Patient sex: M
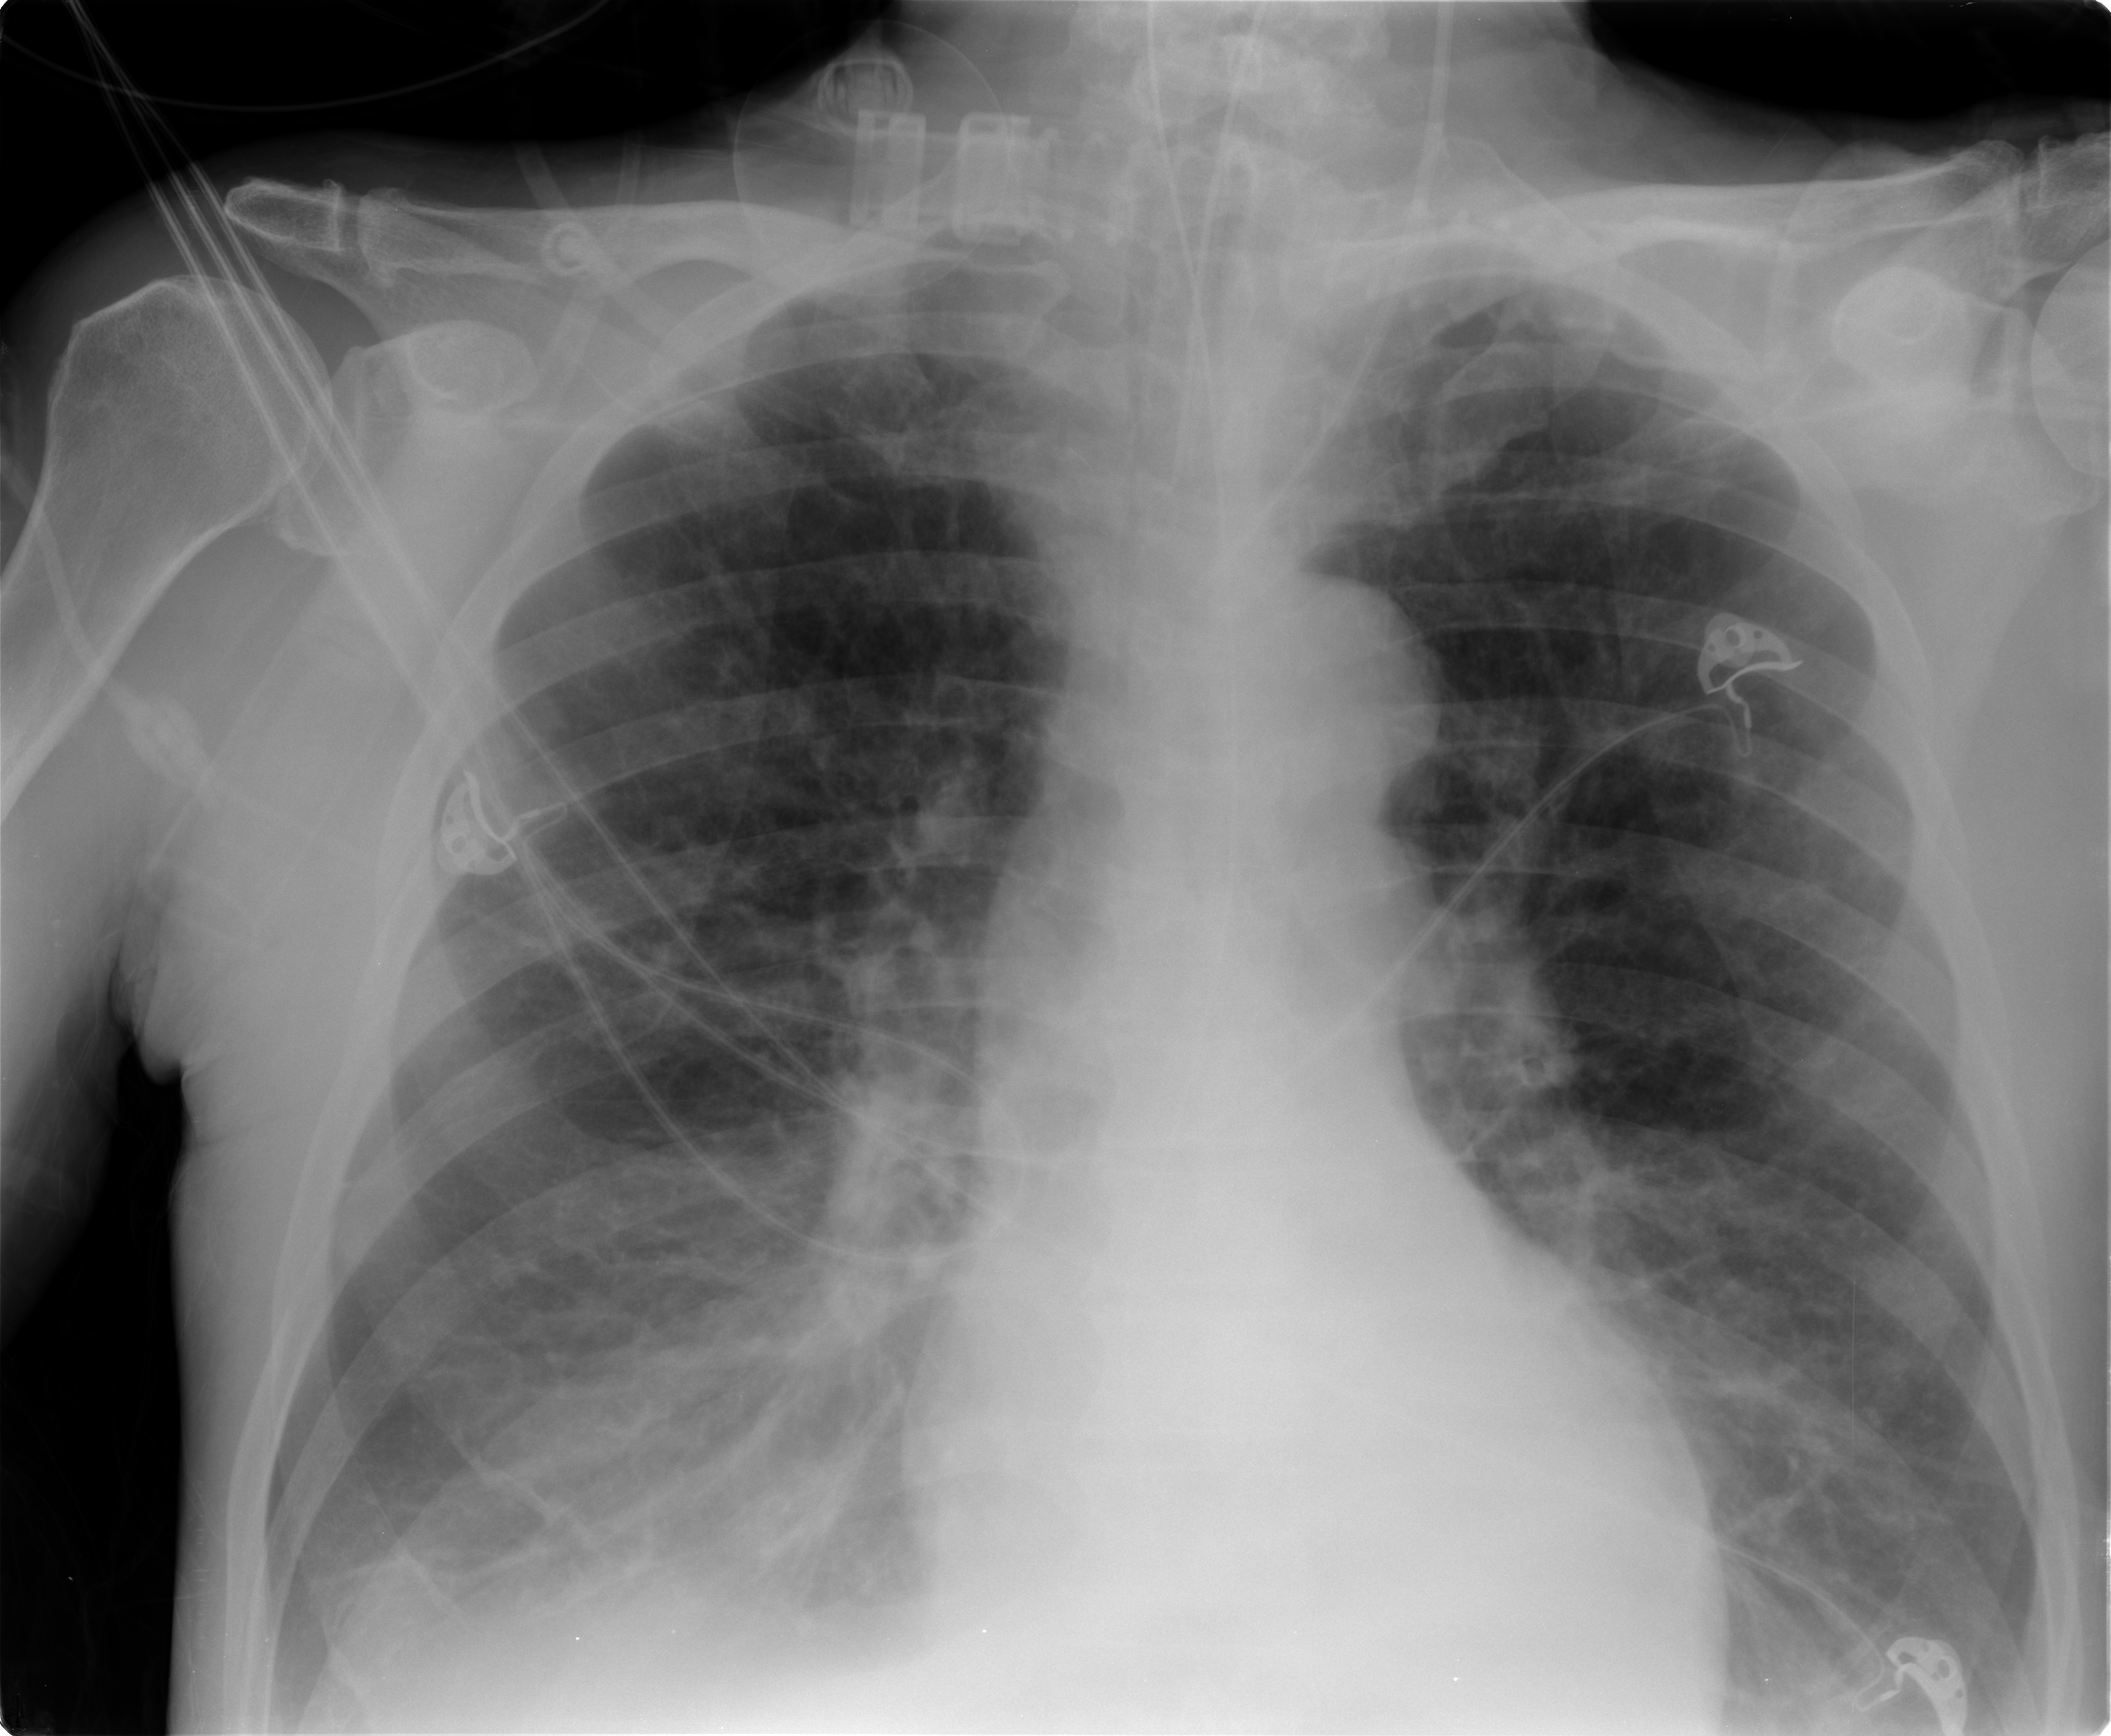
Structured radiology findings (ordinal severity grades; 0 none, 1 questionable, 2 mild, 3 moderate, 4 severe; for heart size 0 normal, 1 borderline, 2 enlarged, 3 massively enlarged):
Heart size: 0
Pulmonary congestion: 2
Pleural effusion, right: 2
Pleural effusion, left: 2
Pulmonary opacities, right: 2
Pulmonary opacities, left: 0
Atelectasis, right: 2
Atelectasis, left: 0